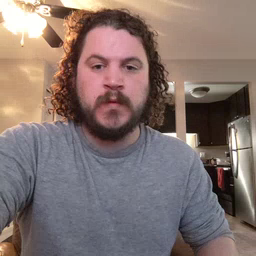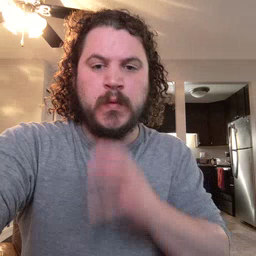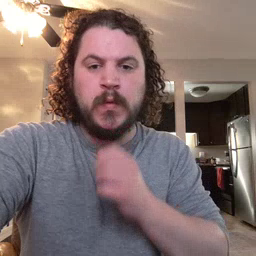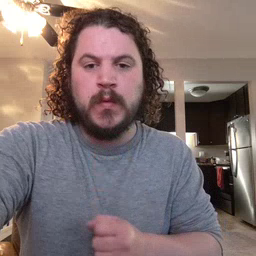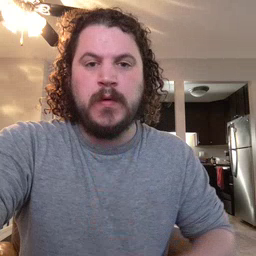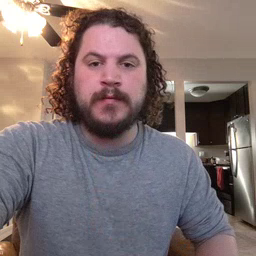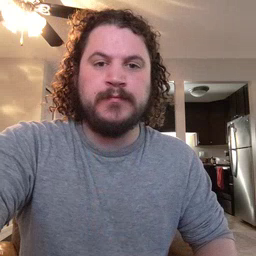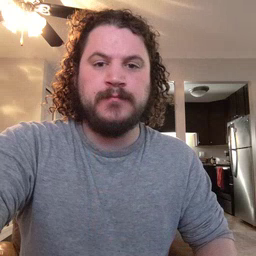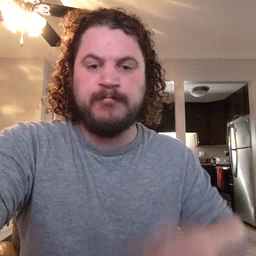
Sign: old